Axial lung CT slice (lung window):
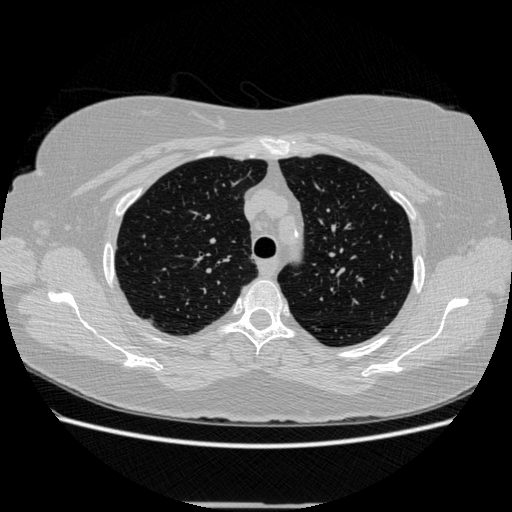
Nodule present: no